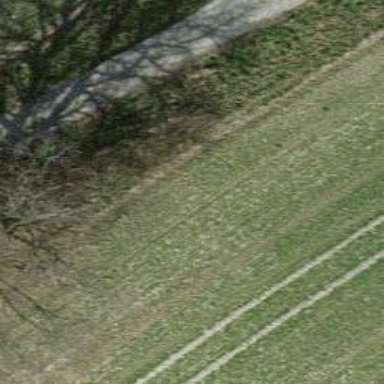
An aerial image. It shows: Row of trees in natural setting.